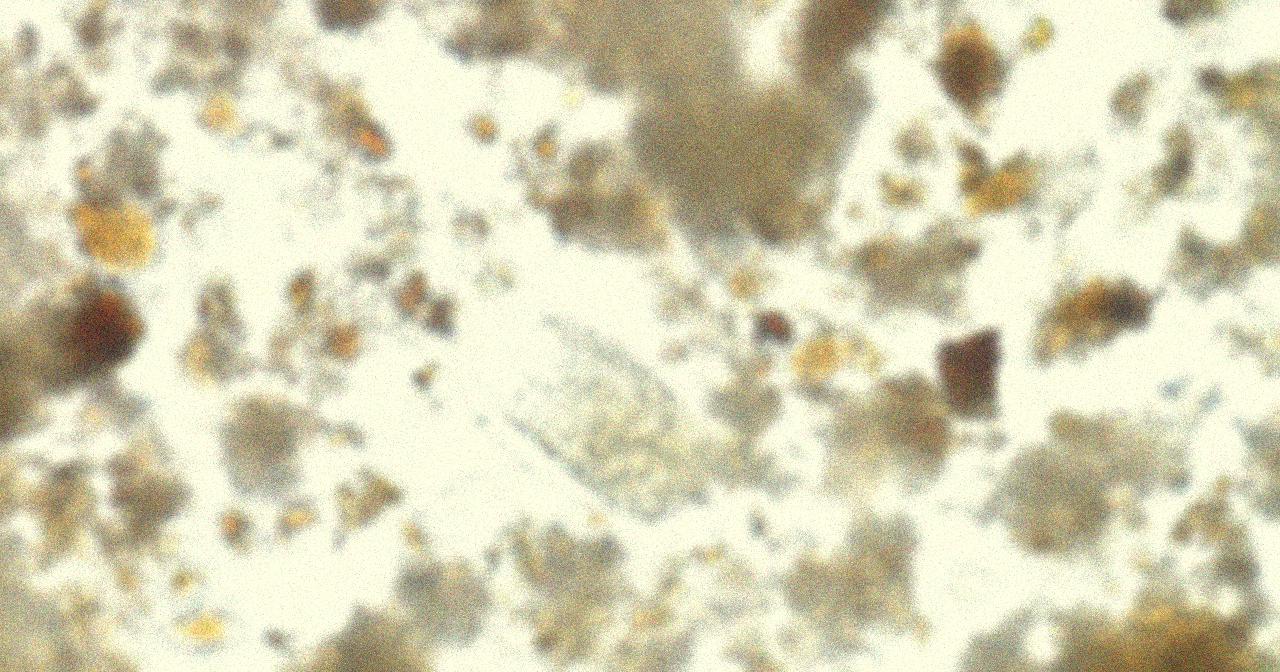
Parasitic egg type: Hookworm egg